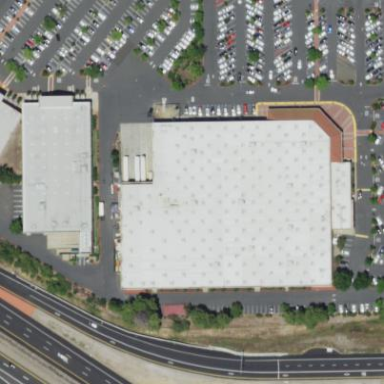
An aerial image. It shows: Wholesale shop building.